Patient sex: F
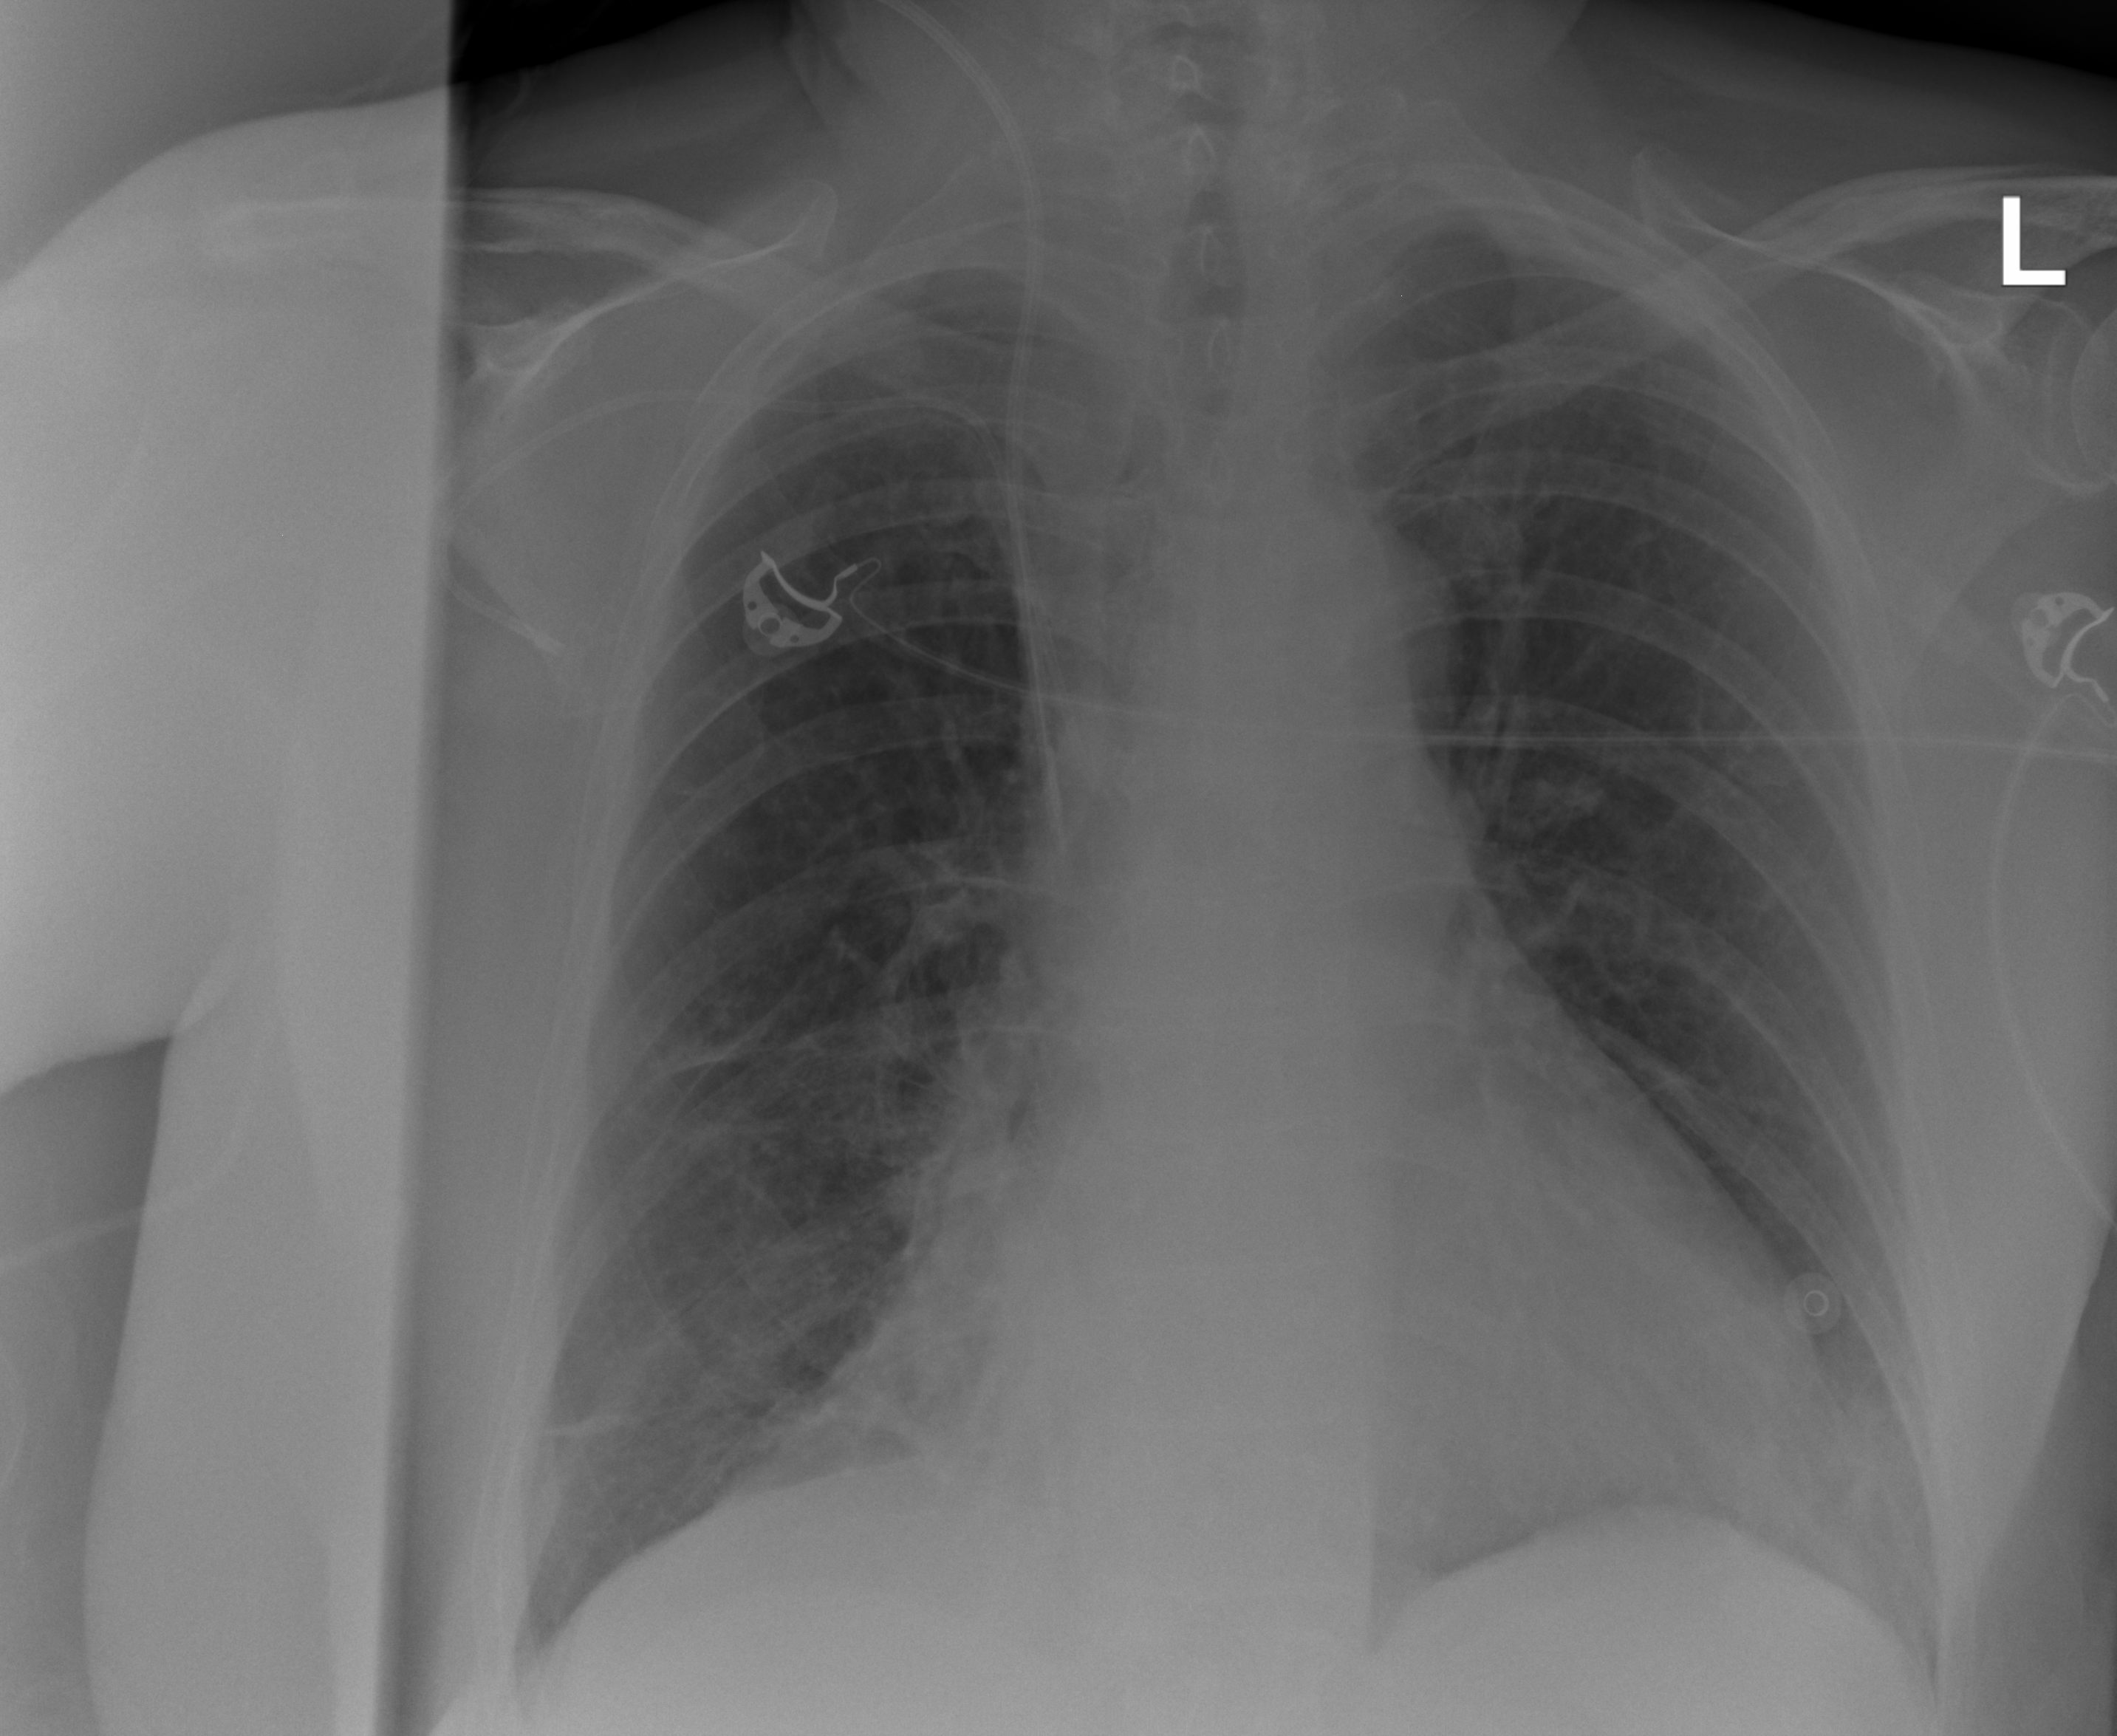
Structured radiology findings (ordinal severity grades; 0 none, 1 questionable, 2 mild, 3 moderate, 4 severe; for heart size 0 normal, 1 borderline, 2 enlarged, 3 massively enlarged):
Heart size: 2
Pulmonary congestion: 0
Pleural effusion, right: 0
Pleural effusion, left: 0
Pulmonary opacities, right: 0
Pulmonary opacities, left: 0
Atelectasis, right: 2
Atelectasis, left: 2